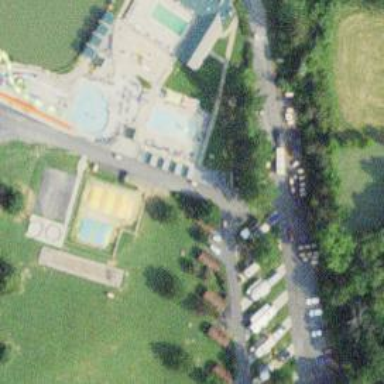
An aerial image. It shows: Recreation ground.